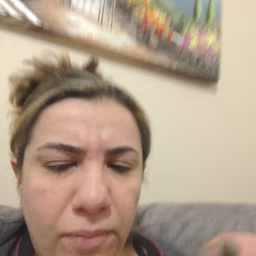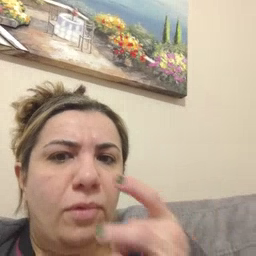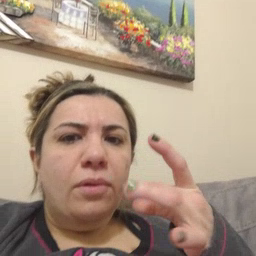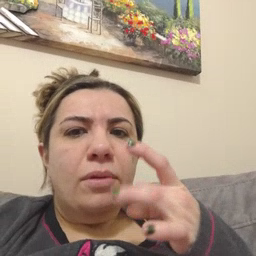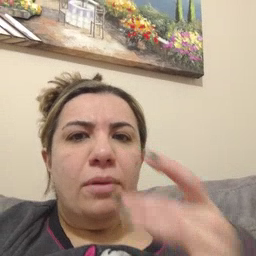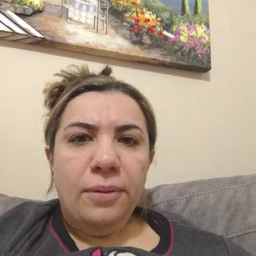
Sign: snack